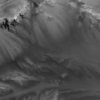
Label: not_dusty